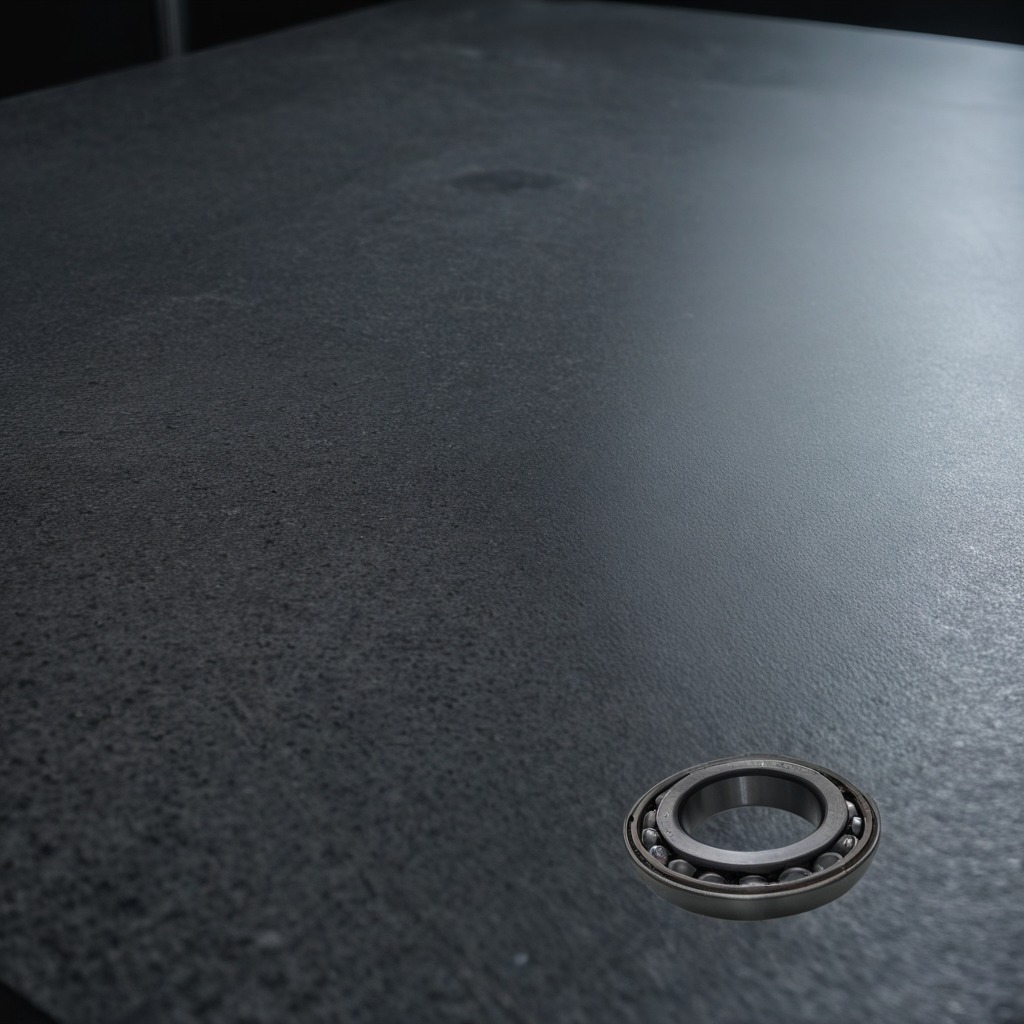
A metal ball bearing is lying on the granite table.